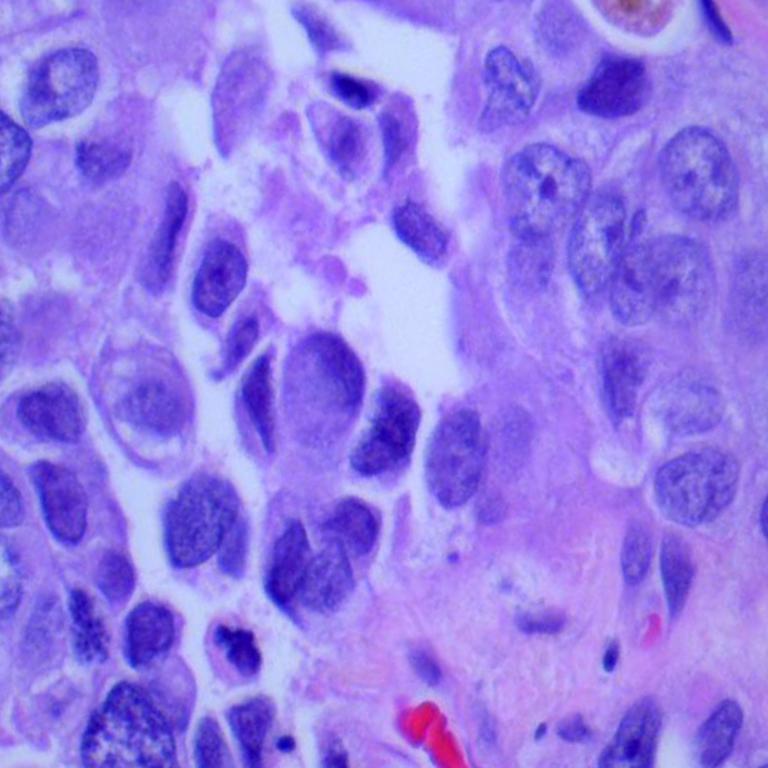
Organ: lung
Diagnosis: adenocarcinomas